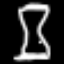
Label: hourglass